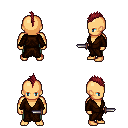
a pixel art fantasy rpg character, male body template, human, tanned skin, brown robe, teal pants, brunette mohawk hairstyle, dagger, four views (front, back, left, right), 2x2 character sprite sheet, small pixel art, hard edges, no anti-aliasing